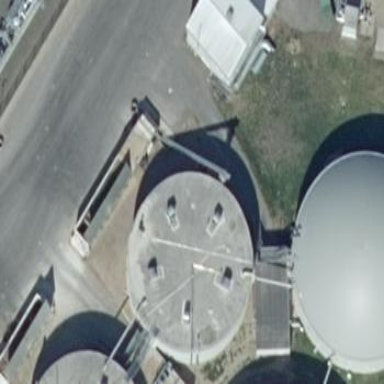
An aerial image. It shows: Storage tank with man-made structure.